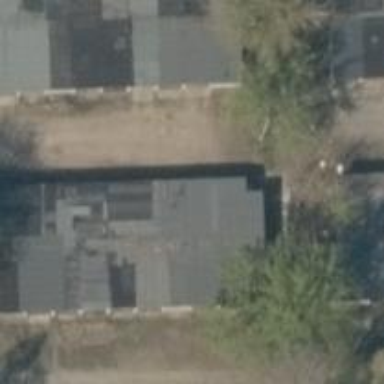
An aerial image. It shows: Group of garages.